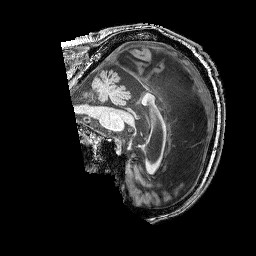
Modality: T1w
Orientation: sagittal
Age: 61
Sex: male
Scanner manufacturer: siemens
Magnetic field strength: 3 T
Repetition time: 2.25 s
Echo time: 0.00411 s